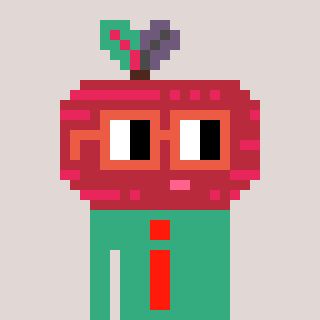
a pixel art character with square orange glasses, a beet-shaped head and a teal-colored body on a warm background